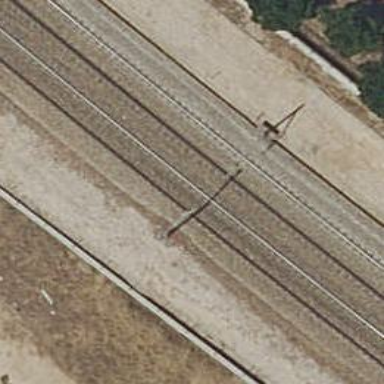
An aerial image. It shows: Railway with electrified contact lines.